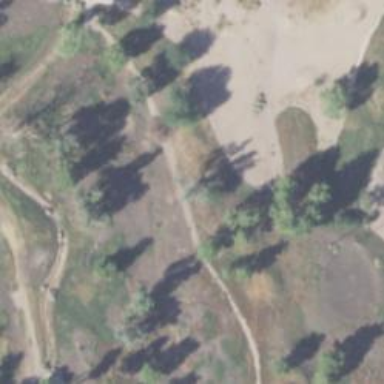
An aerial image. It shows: Path designated for golf carts.